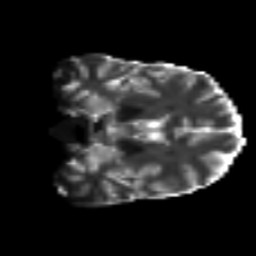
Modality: T2w
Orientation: coronal
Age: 25
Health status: ill
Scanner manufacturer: philips
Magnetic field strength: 3 T
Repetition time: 9 s
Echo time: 0.127 s